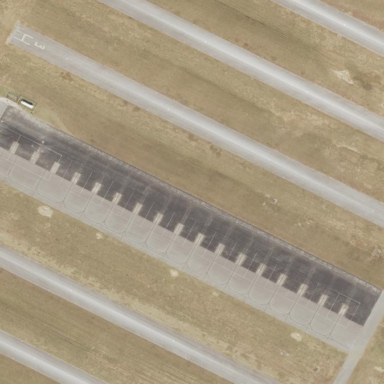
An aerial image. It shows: Apron at the airport.